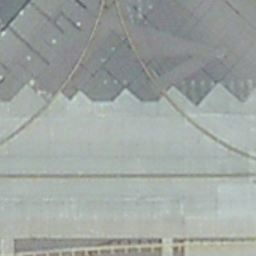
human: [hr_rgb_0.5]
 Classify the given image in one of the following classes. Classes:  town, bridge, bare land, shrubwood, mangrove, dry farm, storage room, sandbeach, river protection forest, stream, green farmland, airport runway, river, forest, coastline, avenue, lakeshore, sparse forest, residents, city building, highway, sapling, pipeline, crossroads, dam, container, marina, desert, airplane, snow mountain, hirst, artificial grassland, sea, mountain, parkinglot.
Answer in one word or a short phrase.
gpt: airport runway